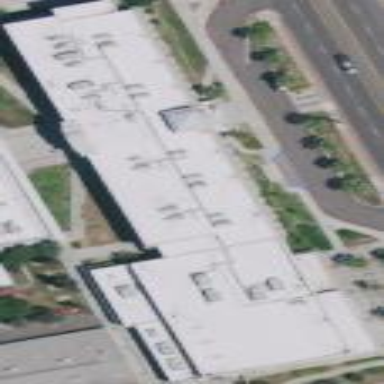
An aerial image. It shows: School building.